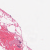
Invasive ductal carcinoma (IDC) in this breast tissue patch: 0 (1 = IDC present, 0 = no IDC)